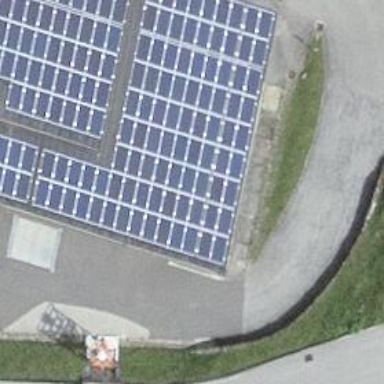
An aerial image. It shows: Solar power generator using photovoltaic method with solar photovoltaic panel types.